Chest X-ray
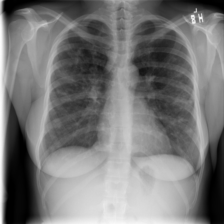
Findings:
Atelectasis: negative
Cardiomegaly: negative
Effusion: negative
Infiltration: positive
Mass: negative
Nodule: positive
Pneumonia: negative
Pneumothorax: negative
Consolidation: negative
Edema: negative
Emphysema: negative
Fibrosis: negative
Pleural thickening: negative
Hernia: negative